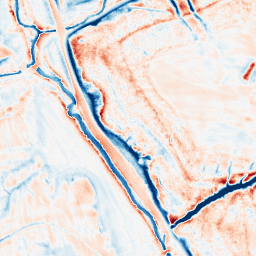
Category: edge_preserving
Decomposition family: anisotropic_diffusion
Decomposition parameters: iterations: 50
kappa: 100
gamma: 0.2
Upsampling method: cubic_catmull_rom
Upsampling parameters: scale: 8
Upsampling scale: 8